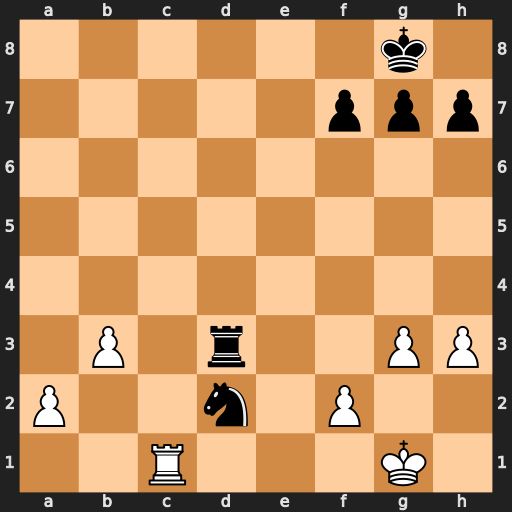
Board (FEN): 6k1/5ppp/8/8/8/1P1r2PP/P2n1P2/2R3K1
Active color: w
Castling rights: -
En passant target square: -
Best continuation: Rc8+ Rd8 Rxd8#